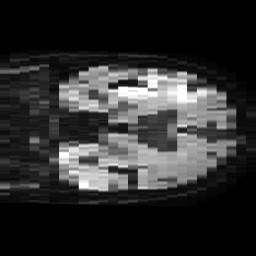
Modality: TRACE
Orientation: coronal
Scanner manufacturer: philips
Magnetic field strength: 3 T
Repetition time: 4.146 s
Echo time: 0.06134 s